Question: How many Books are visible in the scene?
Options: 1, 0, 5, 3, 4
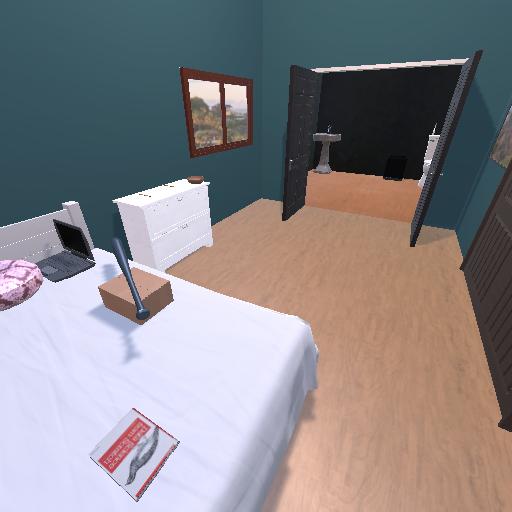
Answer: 1